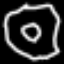
Label: donut